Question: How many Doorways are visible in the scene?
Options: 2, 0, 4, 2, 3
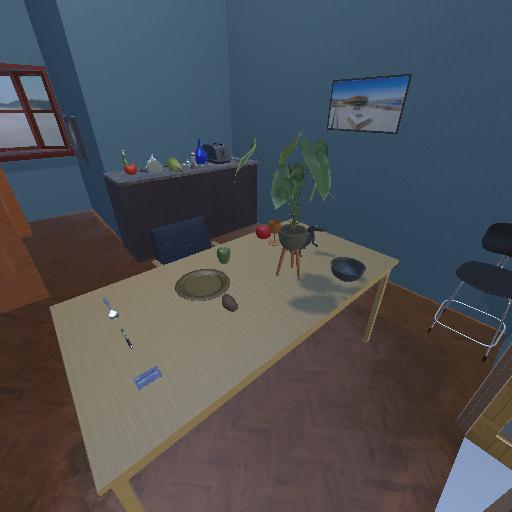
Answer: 2